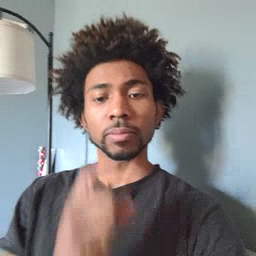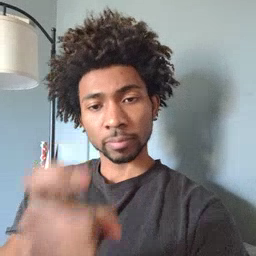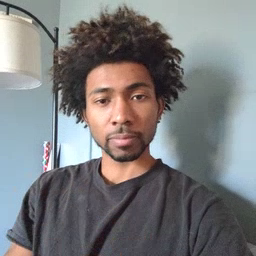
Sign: gift